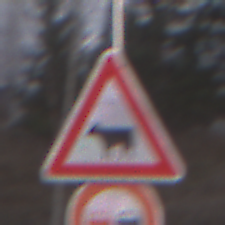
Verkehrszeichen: ViehtriebRechts
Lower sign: Ueberholverbot
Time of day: MorningAfternoon
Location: Outdoor (Nature)
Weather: PartlyCloudy
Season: NotSpecified
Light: Natural